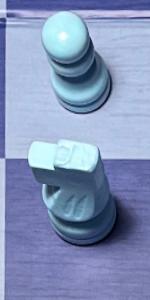
Label: Knight_White